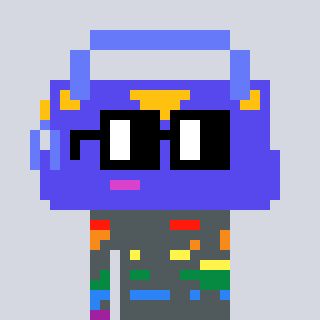
a pixel art character with square black glasses, a bag-shaped head and a yellow-colored body on a cool background